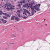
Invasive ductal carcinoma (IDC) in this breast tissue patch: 0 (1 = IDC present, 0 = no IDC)